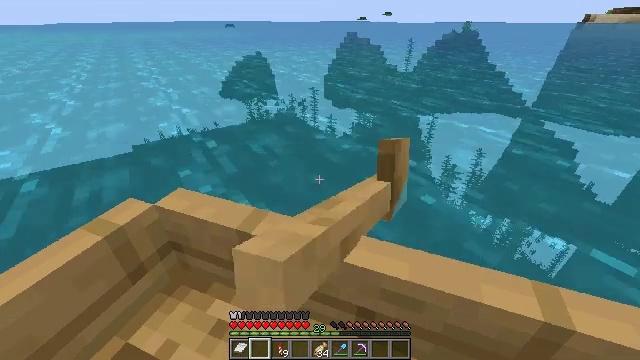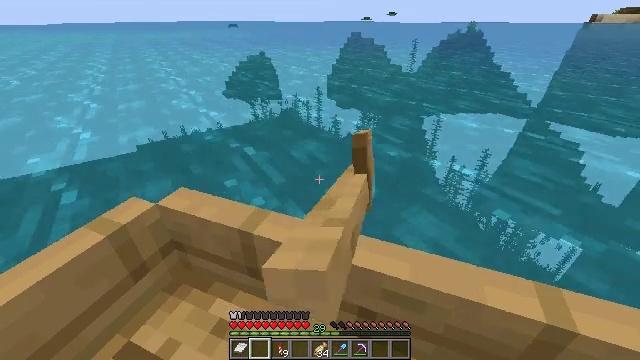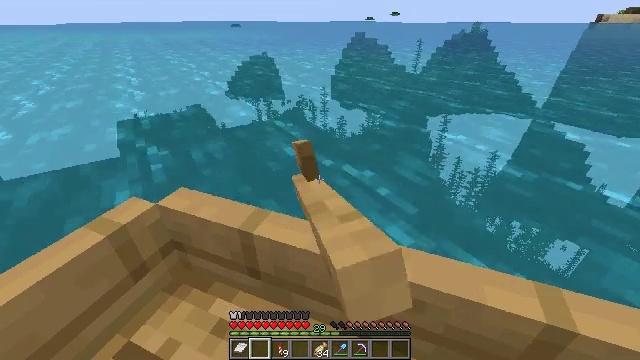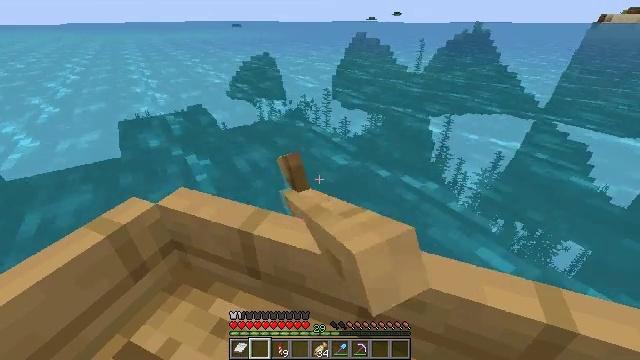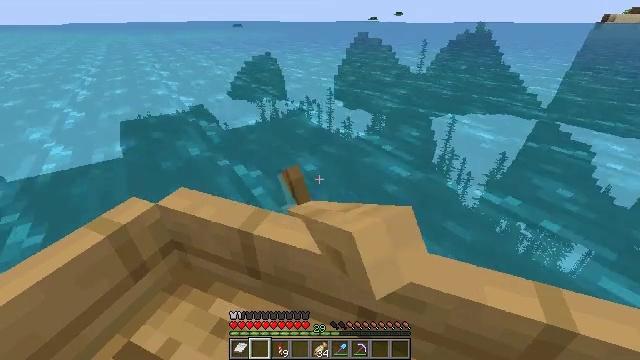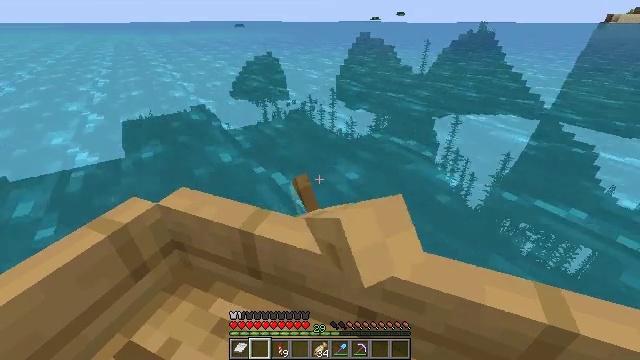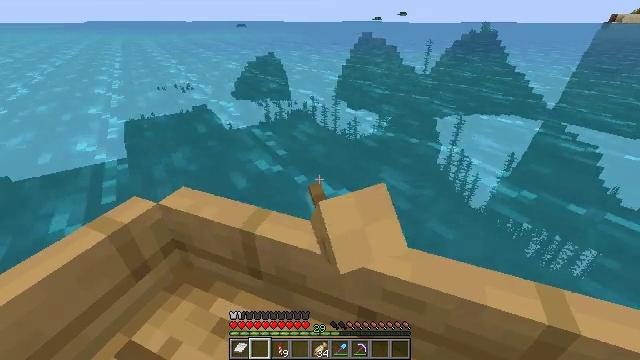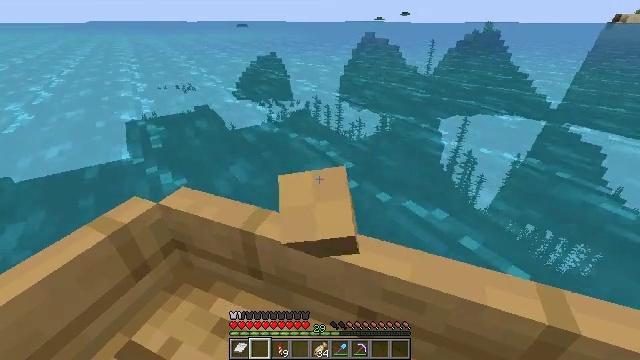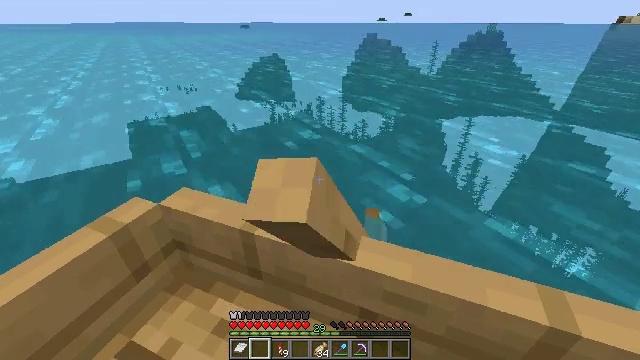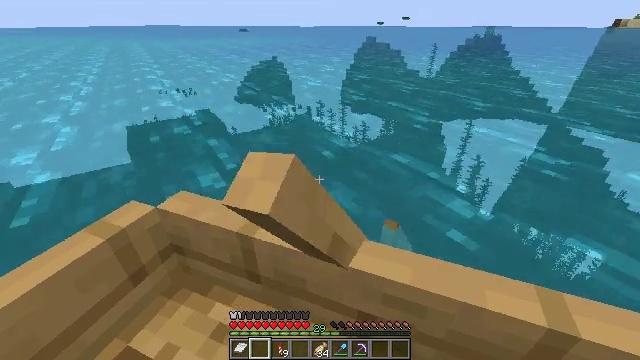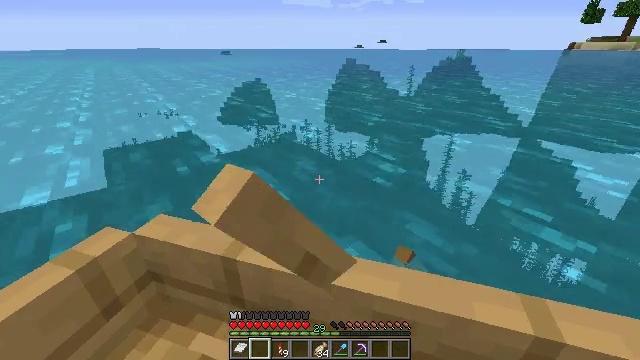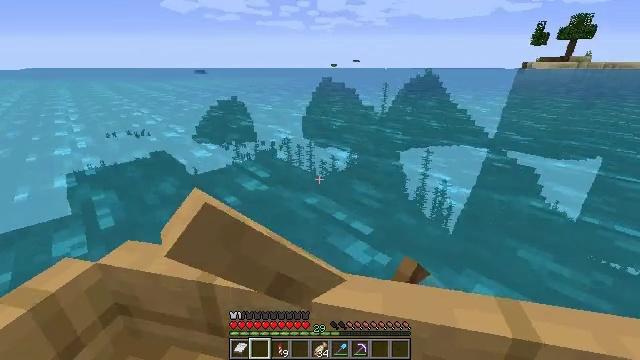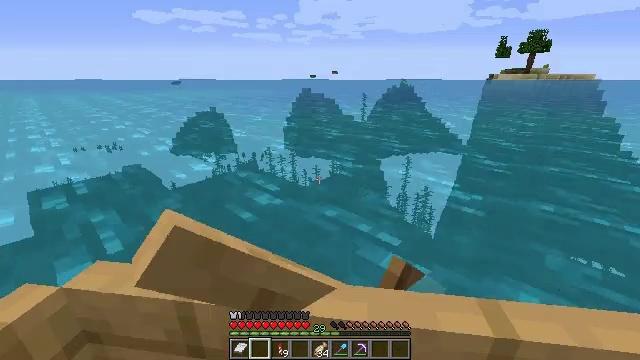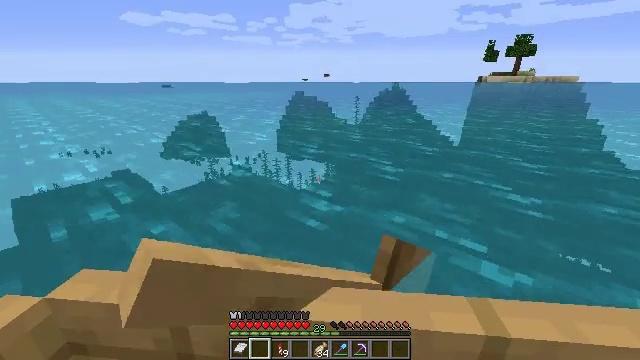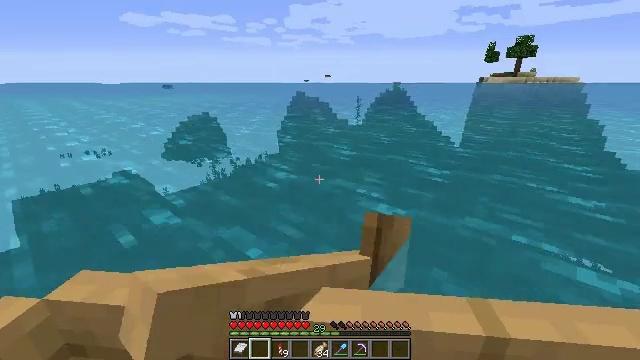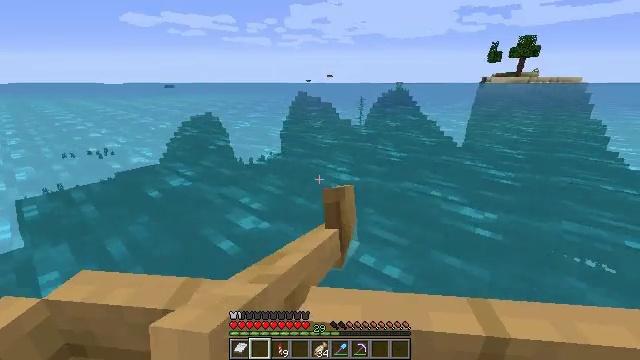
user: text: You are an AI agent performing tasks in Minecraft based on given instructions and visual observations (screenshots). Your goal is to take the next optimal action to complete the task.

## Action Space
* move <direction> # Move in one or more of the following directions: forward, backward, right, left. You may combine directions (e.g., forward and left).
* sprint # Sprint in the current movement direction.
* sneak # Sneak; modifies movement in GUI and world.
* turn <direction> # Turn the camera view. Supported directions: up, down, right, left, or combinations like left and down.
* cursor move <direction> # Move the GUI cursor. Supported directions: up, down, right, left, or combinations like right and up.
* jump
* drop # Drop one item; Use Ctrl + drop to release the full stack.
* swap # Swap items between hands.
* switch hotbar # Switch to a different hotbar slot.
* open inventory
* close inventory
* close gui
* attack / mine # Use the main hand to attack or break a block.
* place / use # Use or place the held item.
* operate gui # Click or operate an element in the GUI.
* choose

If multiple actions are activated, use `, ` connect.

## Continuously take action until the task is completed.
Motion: motion action
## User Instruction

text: Mine the bubble coral wall fan from underwater structures.
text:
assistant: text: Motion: move forward
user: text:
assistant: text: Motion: move forward
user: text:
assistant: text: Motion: move forward
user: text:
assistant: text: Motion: move forward
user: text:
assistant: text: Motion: move forward
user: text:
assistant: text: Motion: move forward
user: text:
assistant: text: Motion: move forward
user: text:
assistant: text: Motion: move forward
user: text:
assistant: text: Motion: move forward
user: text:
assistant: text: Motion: move forward, turn right and up
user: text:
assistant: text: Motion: move forward, turn right and up
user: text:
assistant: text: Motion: move forward, turn right and up
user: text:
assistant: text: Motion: move forward, turn right
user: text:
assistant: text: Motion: move forward
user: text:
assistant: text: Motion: move forward
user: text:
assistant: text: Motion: move forward
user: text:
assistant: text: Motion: move forward, turn left and down
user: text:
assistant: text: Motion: move forward, turn left and down
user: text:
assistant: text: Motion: move forward, turn left
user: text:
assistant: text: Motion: move forward, turn left
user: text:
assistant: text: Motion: move forward, turn left
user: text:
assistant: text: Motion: move forward, turn left
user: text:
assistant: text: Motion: move forward, turn left
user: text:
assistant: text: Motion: move forward, turn left
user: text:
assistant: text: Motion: move forward, turn left
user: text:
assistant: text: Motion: move forward, turn left
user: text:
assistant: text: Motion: move forward, turn left
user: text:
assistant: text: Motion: move forward, turn left
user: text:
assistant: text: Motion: move forward, turn left and down
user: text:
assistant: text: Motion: move forward, turn left